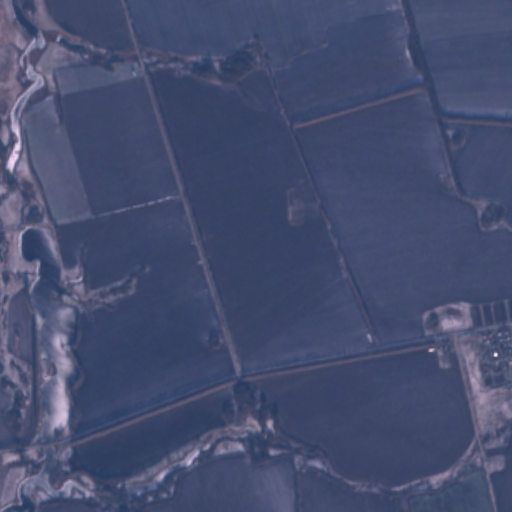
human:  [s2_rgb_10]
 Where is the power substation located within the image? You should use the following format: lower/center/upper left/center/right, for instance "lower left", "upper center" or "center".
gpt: The power substation is located in the lower right of the image.
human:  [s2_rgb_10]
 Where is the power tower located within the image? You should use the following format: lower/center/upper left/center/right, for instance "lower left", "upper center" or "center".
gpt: The power tower is located in the lower of the image.
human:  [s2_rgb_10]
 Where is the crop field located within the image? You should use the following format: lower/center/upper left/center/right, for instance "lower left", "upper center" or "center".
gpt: There is no crop field in the image.